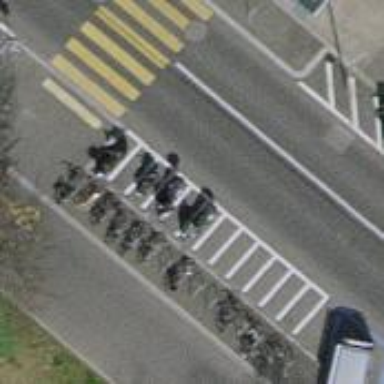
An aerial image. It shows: Bicycle parking area with stands.